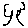
Label: tree